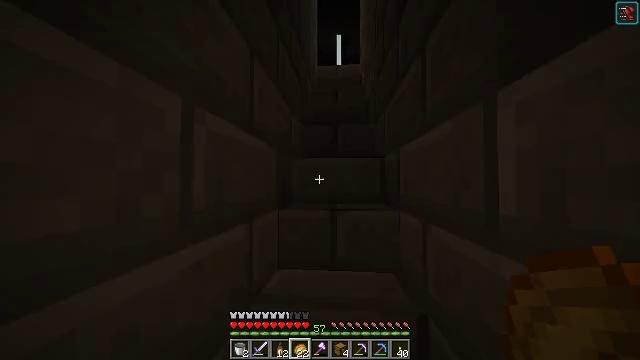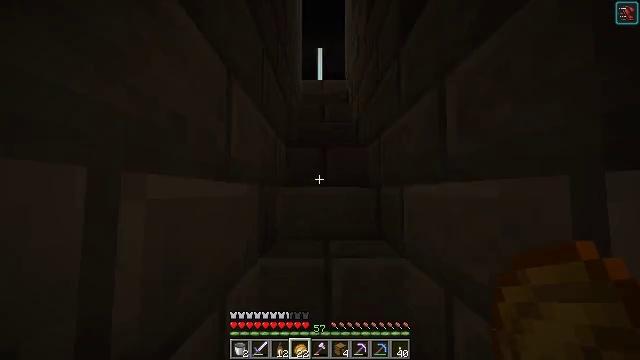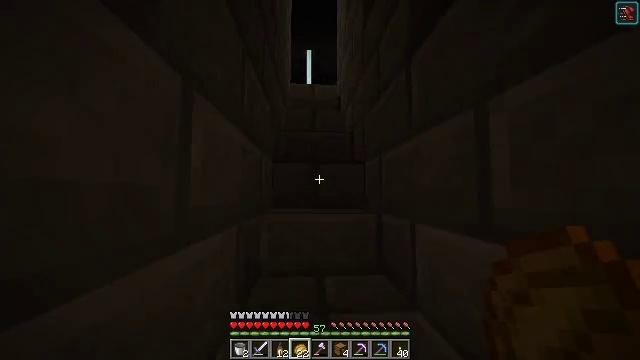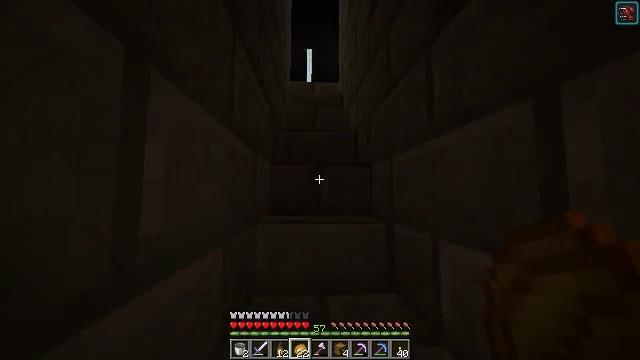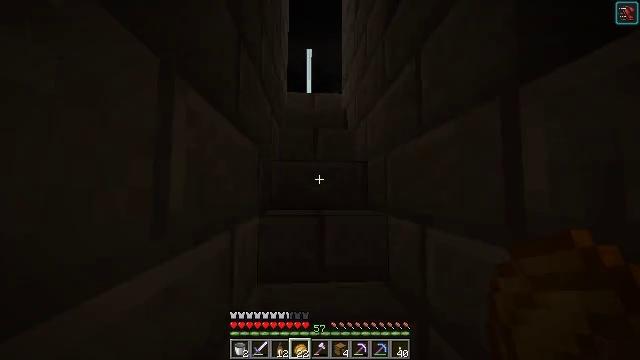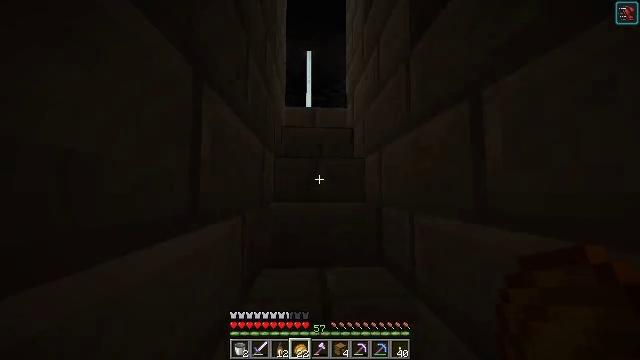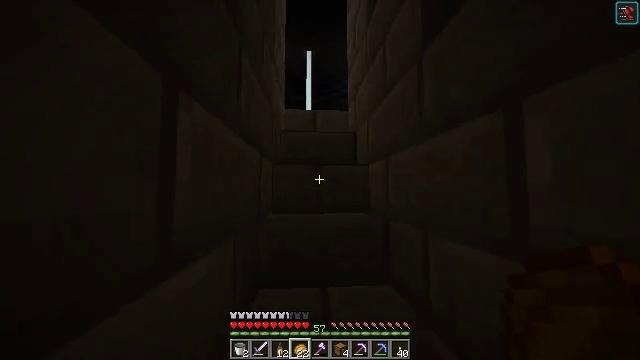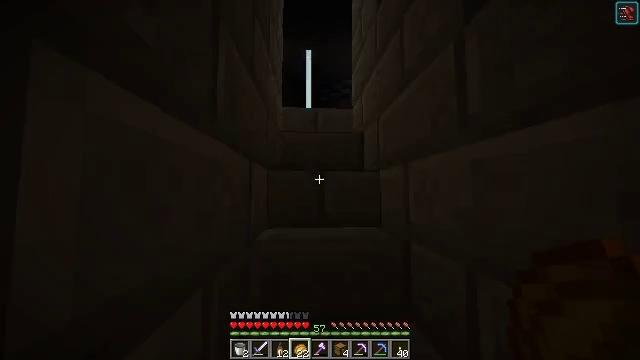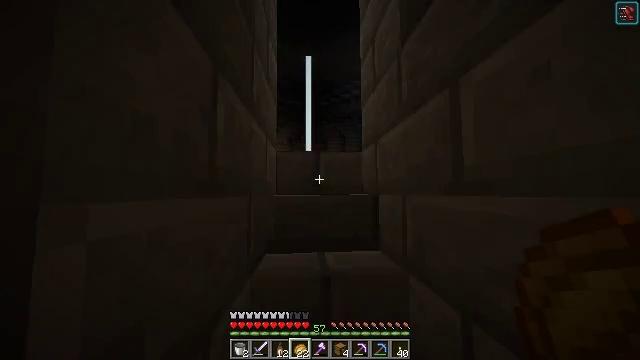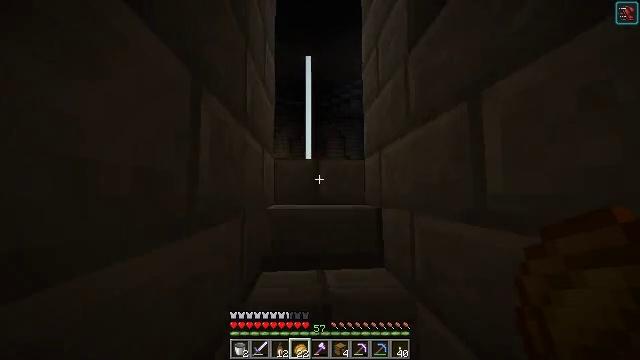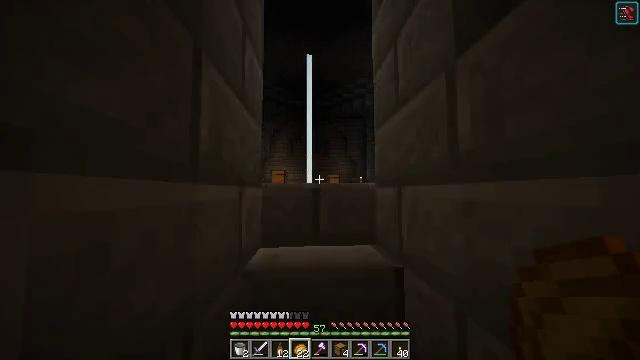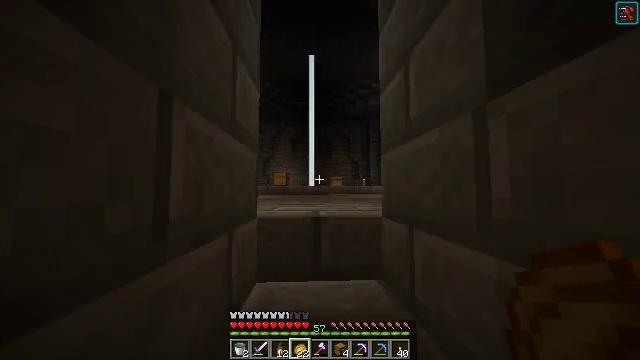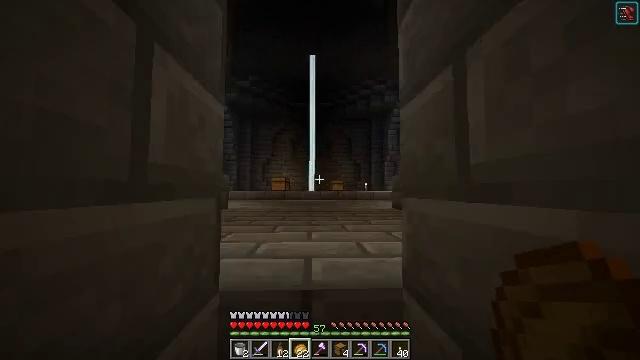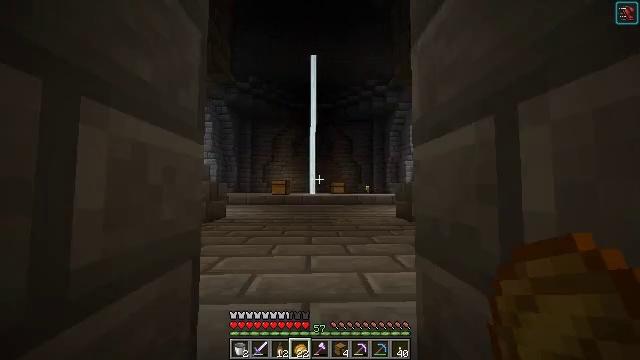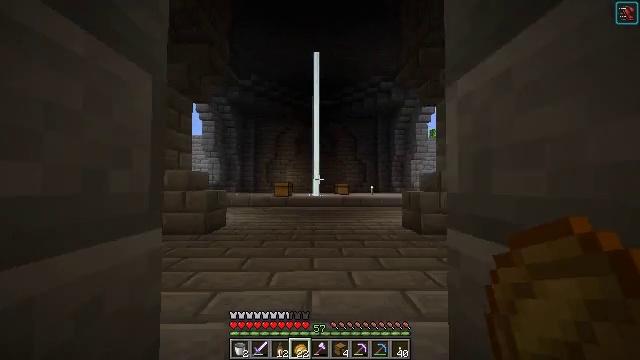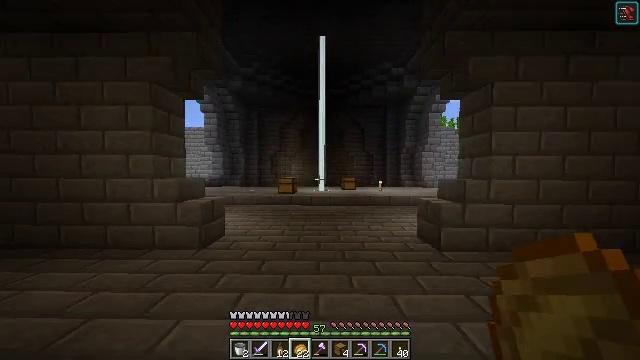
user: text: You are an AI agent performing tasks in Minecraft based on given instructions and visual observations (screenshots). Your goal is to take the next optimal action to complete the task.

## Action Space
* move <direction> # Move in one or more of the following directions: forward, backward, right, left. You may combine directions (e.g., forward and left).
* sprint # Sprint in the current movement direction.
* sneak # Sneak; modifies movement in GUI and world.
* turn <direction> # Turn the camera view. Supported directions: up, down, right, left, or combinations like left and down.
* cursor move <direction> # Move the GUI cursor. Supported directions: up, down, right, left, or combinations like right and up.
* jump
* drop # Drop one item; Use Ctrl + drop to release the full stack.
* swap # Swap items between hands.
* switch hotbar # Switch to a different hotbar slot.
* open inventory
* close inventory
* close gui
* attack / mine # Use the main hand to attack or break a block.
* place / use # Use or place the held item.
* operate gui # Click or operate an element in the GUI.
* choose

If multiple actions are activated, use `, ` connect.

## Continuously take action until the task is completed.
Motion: motion action
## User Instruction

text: Break the dropper block.
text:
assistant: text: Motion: move forward
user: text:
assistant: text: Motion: move forward, turn right
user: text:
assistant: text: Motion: move forward
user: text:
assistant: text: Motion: move forward
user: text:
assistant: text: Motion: move forward
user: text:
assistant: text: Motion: move forward
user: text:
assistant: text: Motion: move forward
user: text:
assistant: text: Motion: move forward
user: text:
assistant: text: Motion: move forward
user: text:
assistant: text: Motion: move forward
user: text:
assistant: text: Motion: move forward
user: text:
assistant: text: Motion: move forward
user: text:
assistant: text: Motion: move forward
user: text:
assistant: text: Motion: move forward, turn left and down
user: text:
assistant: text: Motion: move forward, turn left and down
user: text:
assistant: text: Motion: move forward, turn left and down
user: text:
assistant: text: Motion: move forward, turn down
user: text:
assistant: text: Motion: move forward, turn left and down
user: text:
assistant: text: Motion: move forward, turn left and down
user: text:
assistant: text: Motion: move forward, turn left
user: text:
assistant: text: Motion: no_op
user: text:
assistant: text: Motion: no_op
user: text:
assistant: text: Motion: no_op
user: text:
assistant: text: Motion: no_op
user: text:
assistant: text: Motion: no_op
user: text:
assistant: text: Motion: move forward
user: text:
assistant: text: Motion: move forward
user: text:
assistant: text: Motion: no_op
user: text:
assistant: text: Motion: move forward
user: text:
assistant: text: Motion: move forward